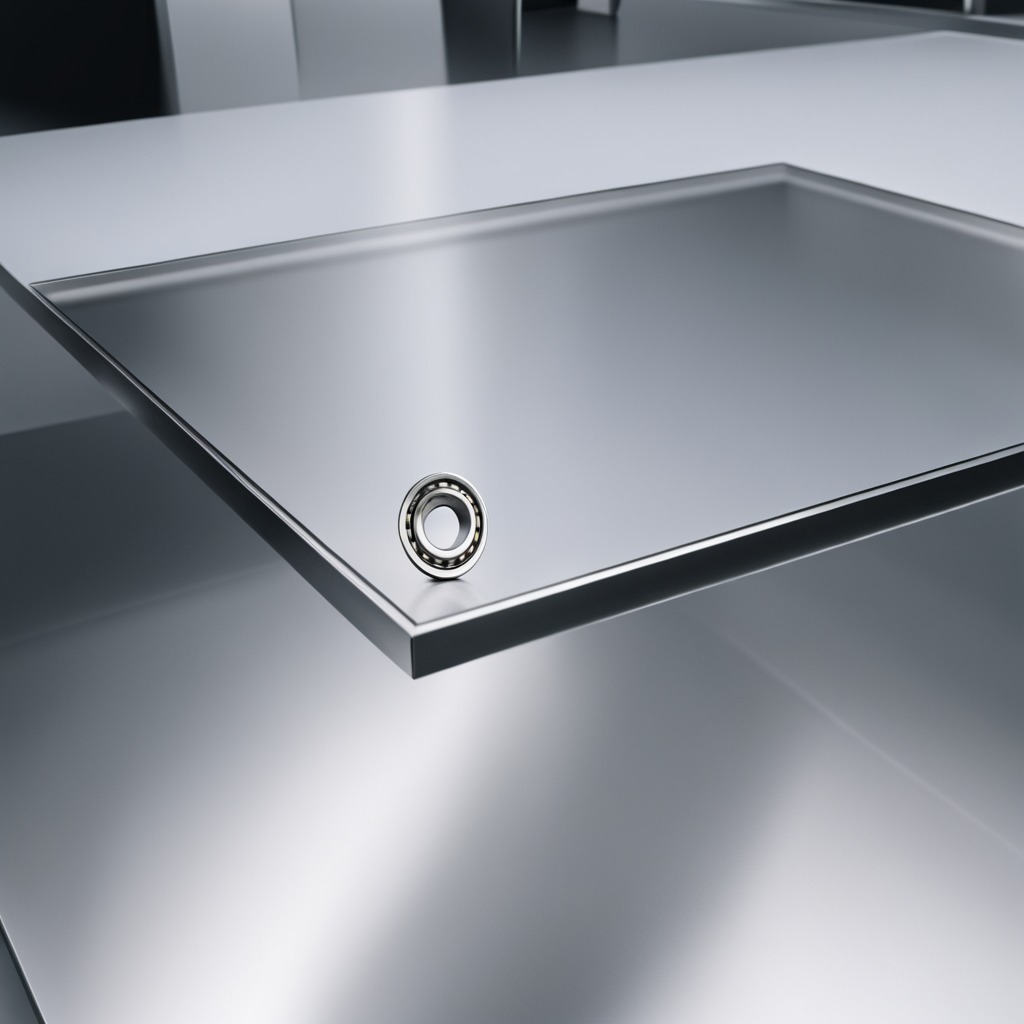
A metal ball bearing is lying on a stainless steel table in a high-end prototyping lab.